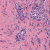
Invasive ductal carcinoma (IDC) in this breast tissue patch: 1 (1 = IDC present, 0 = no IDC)